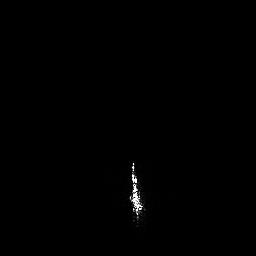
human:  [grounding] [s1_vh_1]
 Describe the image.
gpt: In the satellite image, there is  <ref>1 medium ship </ref> <box>[[49, 61, 57, 89, 0]]</box> located at bottom.